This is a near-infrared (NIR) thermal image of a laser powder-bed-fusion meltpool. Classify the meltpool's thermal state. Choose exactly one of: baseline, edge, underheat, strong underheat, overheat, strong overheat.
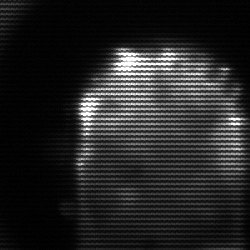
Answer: baseline